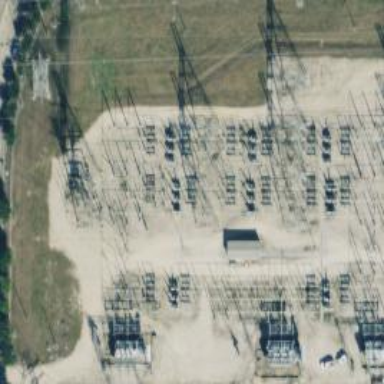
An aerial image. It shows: Switch for power supply.